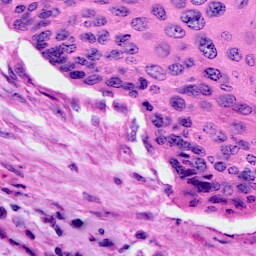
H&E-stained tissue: Cervix